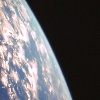
Label: cloud